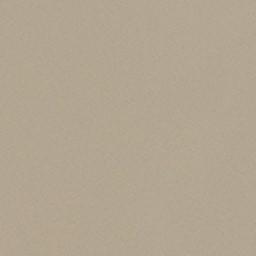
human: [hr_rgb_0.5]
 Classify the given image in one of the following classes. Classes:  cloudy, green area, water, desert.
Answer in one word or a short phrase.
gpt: desert